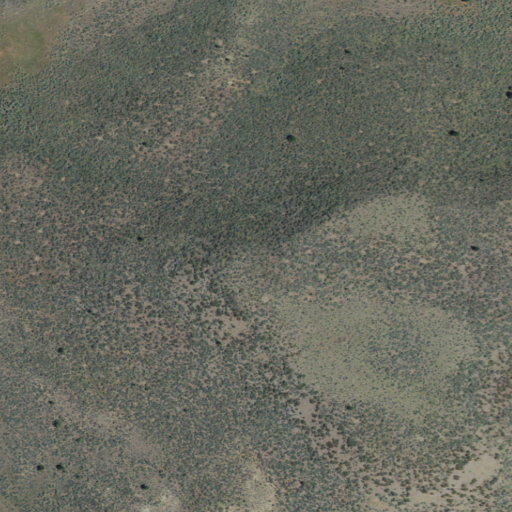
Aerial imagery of mountain in Oregon named Sagebrush Mountain containing only shrub